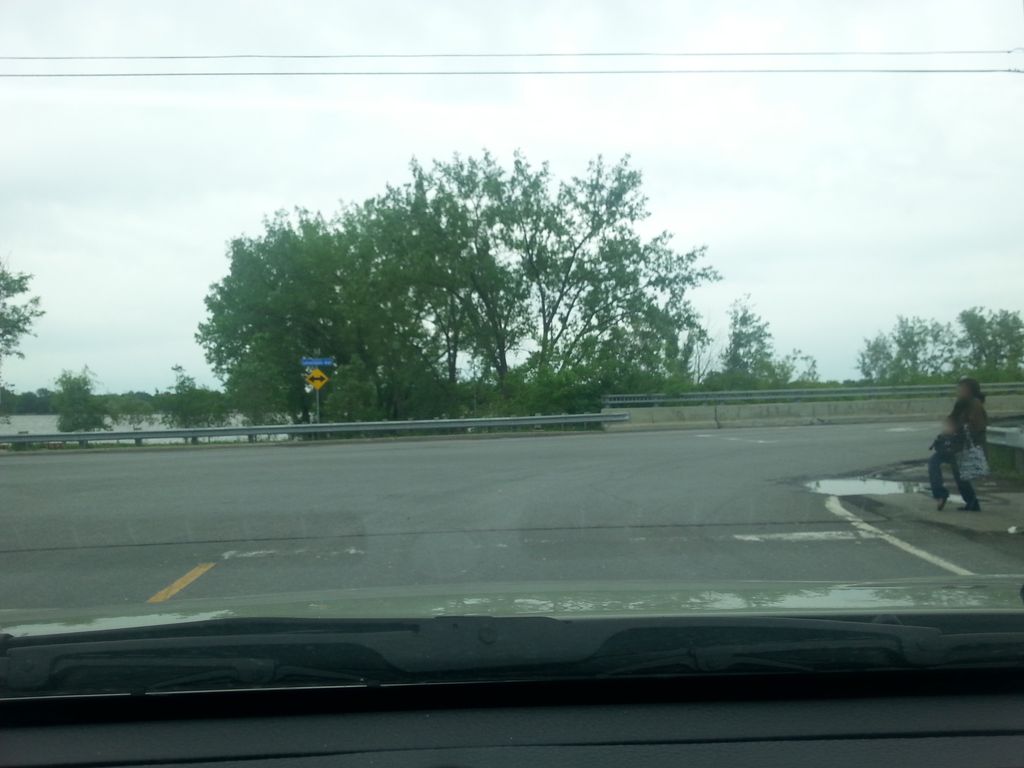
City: montreal